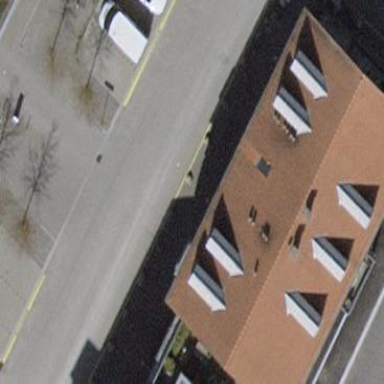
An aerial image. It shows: Building with pitched roof.